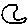
Label: moon